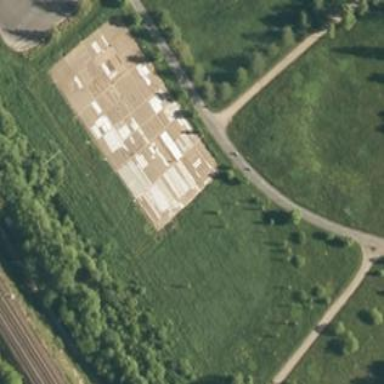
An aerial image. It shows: Greenhouse used for horticulture.